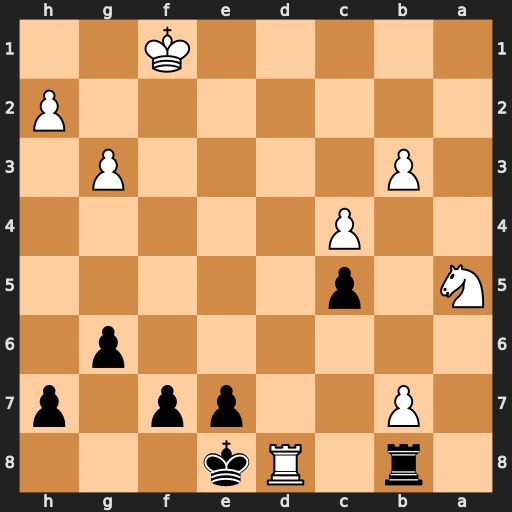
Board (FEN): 1r1Rk3/1P2pp1p/6p1/N1p5/2P5/1P4P1/7P/5K2
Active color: b
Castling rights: -
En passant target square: -
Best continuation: Kxd8 Nc6+ Kc7 Nxb8 Kxb8